Question: I need to export application for App Store distribution for client.
Client does not agree to give me access to his development team.
In previous Xcode version it was not a problem: client was exporting his Appstore certificate and provisioning profile, I used it to sign an app and send back to him.
But in

What to do if I have no access to the team's portal? How can I export app for AppStore for client who does not agree to give an access to his development team?
I have proper AppStore cert and provisioning profile from the client.
The question is:
Is making archive enough (signed with cert and profile provided)? If I just send prepared archive to them, will they be able to use it?
Previosuly, when I exported ipa, it had to be reassigned again.
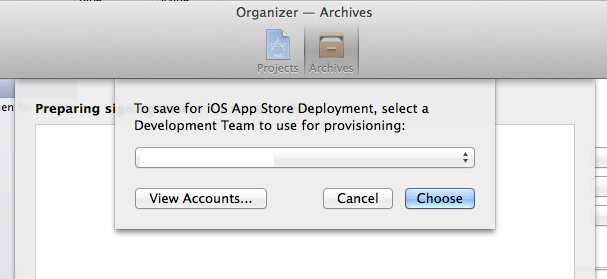
Answer: This might help:
Using xcodebuild To Export a .ipa from an Archive
<URL>
> >
xcodebuild -exportArchive -archivePath $projectname.xcarchive -exportPath $projectname -exportFormat ipa -exportProvisioningProfile "Provisioning Profile Name"